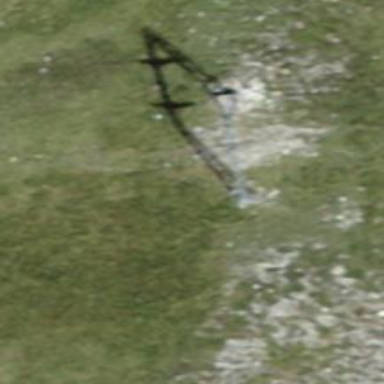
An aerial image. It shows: Pylon used for aerialway.